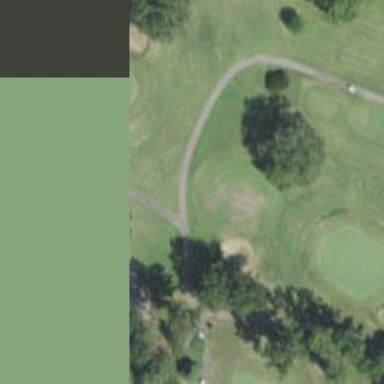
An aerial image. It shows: Path designated for golf carts.